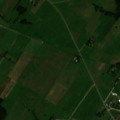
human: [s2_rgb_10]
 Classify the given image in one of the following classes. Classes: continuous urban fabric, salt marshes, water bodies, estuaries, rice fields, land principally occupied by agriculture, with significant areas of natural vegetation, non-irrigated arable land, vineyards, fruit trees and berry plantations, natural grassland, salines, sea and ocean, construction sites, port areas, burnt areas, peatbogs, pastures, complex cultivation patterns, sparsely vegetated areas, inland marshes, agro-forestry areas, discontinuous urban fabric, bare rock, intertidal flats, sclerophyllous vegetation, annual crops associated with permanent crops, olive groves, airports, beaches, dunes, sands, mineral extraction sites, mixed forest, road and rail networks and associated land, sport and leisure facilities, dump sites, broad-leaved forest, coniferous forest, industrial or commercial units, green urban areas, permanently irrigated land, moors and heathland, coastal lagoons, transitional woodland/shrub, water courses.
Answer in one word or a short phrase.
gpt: non-irrigated arable land, complex cultivation patterns, land principally occupied by agriculture, with significant areas of natural vegetation